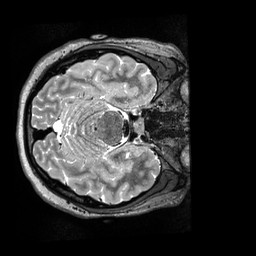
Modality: T2w
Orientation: axial
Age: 22
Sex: female
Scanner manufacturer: siemens
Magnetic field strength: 3 T
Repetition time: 3.2 s
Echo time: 0.564 s